Question:
The diagram above is a simplified version of the database structure that I use to log item locations through time. I wrote the following SQL query which returns the current item inventory of each location:
'''
select *
from ItemLocationLog l
inner join
(select g.idItemLocationLog, max(g.dateTime) as latest
from ItemLocationLog g
group by g.idItem)
as i
on l.idItem = i.idItem and l.dateTime = i.latest
'''
The problem I'm having is that I want to convert that to HQL, but I haven't found the syntax to perform an INNER JOIN on a subquery, and it seems like this is not supported. Is there a way to convert the above to HQL (or a Criteria) or will I have to use a standard SQL query in this case? Thanks.
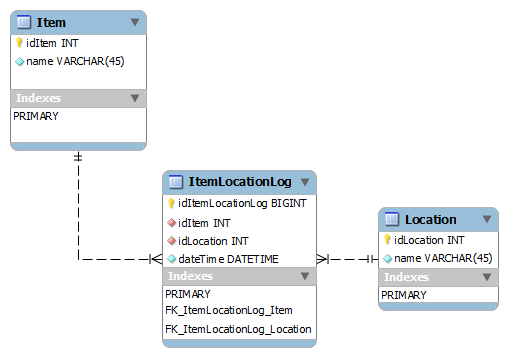
Answer: <URL>
> Note that HQL subqueries can occur only in the select or where clauses.
You can rewrite the query so that the subquery is part of the where clause instead. Referencing the l.idItem in the subquery